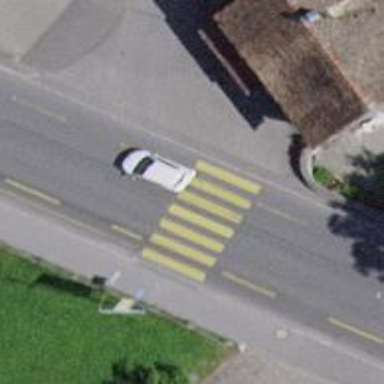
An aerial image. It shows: Uncontrolled crossing on the road.